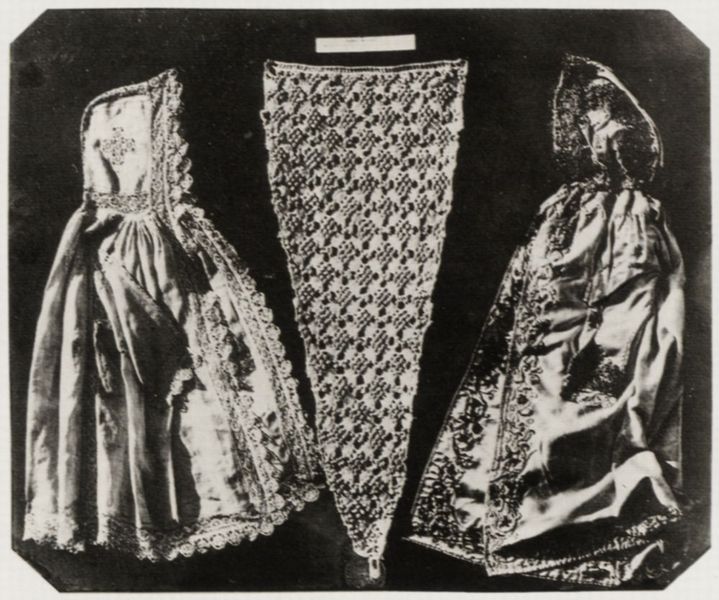
Titel: Taufzeug mit Kaputze aus Batist mit Spitzen, Kaputze aus gelblichem Atlas mit Goldstickerei und ein kunstvoll geknüpfter Brustlatz. Deutsche Arbeiten. 16. Jahrhundert. (Liegnitz)
Künstler: Ludwig Belitski
Standort: Berlin
Institution: Hochschule der Künste, Hochschulbibliothek
Schlagwörter: dunkel, schatten, umhang, weiß, dreieck, frauen, braun, damen, grau, hell, hintergrund, kleid, kleider, licht, schmuck, schwarz, gürtel, tuch, haube, mode, muster, ornament, alt, falten, kleidung, rahmen, spitze, weit, kirche, bestickt, mantel, stickerei, stoff, stoffe, tücher, adel, decke, kind, saum, spitzen, borte, seide, kinder, kopfbedeckung, schürze, taille, mieder, röcke, fahne, baby, bischof, könig, bordüre, handarbeit, nähen, stricken, glanz, floral, robe, faltenwurf, rüschen, foto, fotografie, photographie, form, schwarz weiss, tasche, wimpel, photo, verziert, ausstellung, tracht, ecken, fragment, wappen, hellgrau, besatz, zierde, prunk, gewebe, taufe, textil, cape, gegenstand, baumwolle, weben, behälter, antiquität, kaputze, liturgie, dreiteilig, kapuze, textilien, schlitz, archiv, fotorafie, benennung, gehäkelt, proben, kapuzen, kinderkleidung, taufkleid, textilie, daguerreotypie, klöppelspitze, häkelarbeit, häkelei, puppenkleid, dreieeckstuch, häkelbordüre, wimbel, textschild, taufkleider, polaroid, kleinind